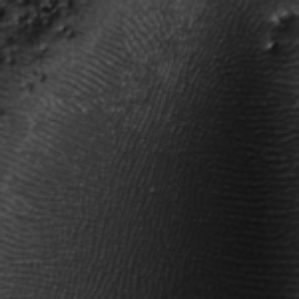
Label: frost